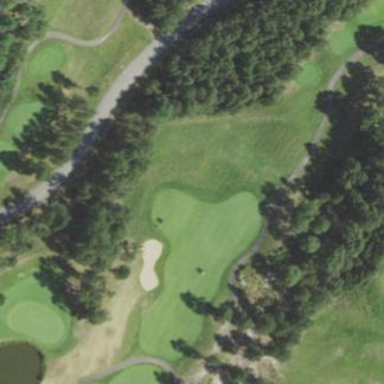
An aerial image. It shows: Grassy area designated as golf fairway.